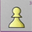
Piece: wP